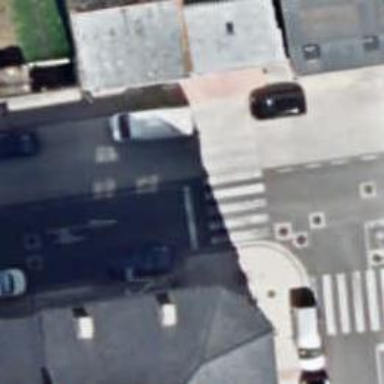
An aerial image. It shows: Uncontrolled zebra crossing on the road.